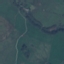
Land use / land cover: Pasture